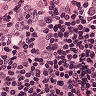
Metastatic tissue present: yes